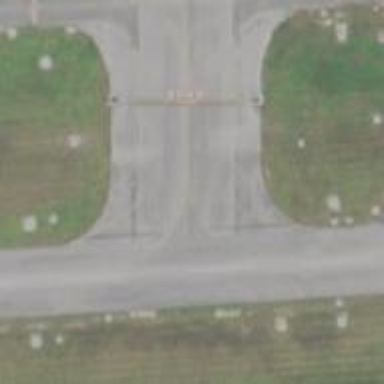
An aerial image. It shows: View of taxiway at the airport.